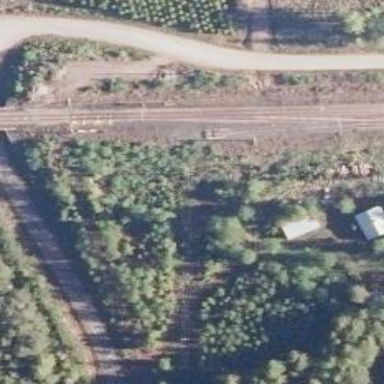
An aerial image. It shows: Railway spur service.